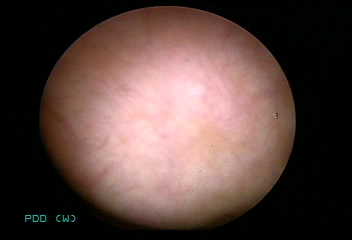
Modality: WLC
Class: Normal mucosa
Bladder cancer association: No